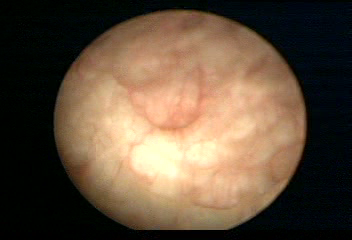
Modality: WLC
Class: Normal mucosa
Bladder cancer association: No